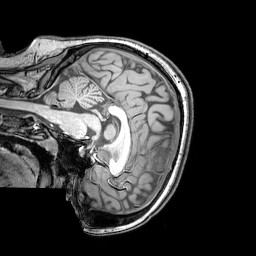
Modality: T1w
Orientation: sagittal
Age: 24
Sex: female
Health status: healthy
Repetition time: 0.081 s
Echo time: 0.037 s